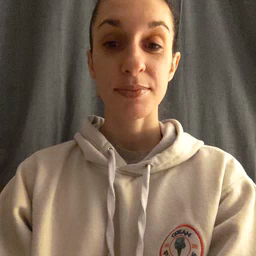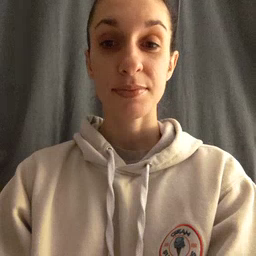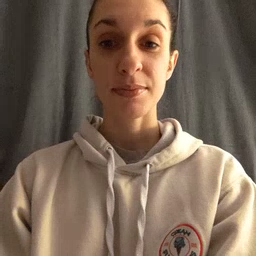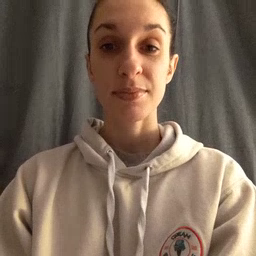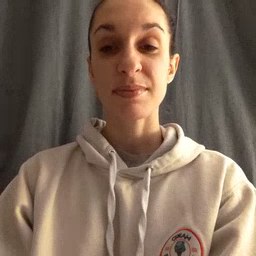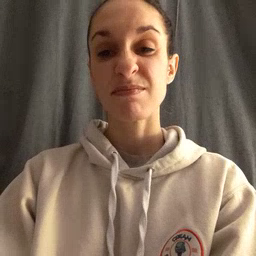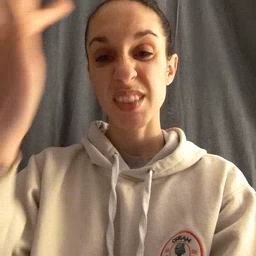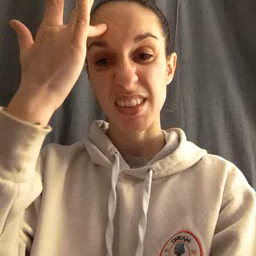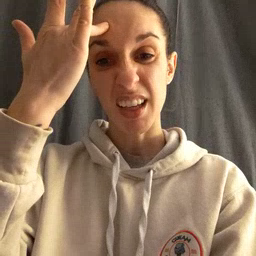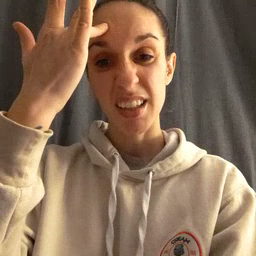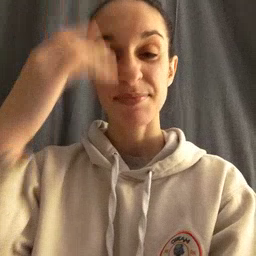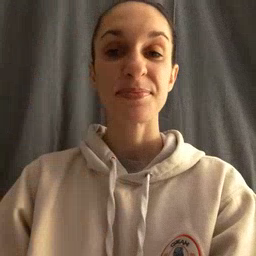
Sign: sick